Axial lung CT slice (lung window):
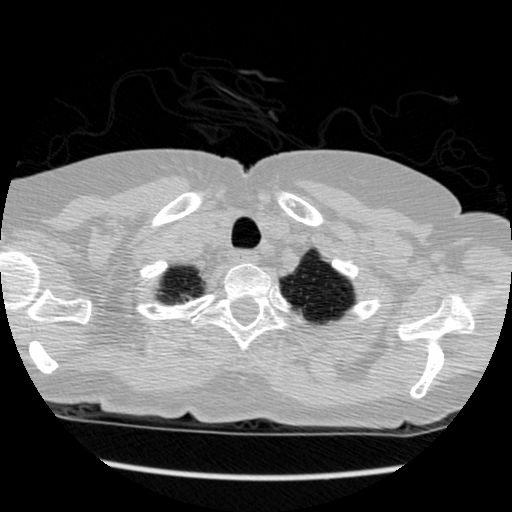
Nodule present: no